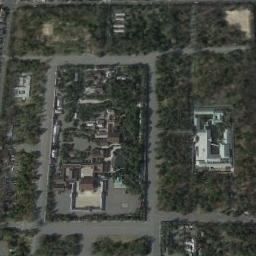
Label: palace